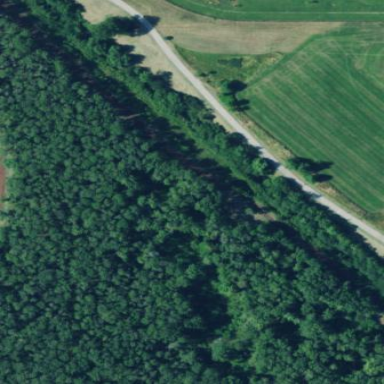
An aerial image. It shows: Mixed woodland area with evergreen trees.